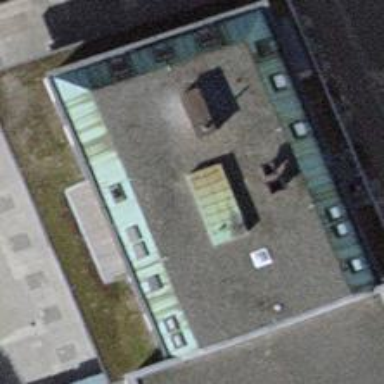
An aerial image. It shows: Office building.